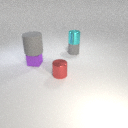
small purple metal cube below large gray rubber cylinder